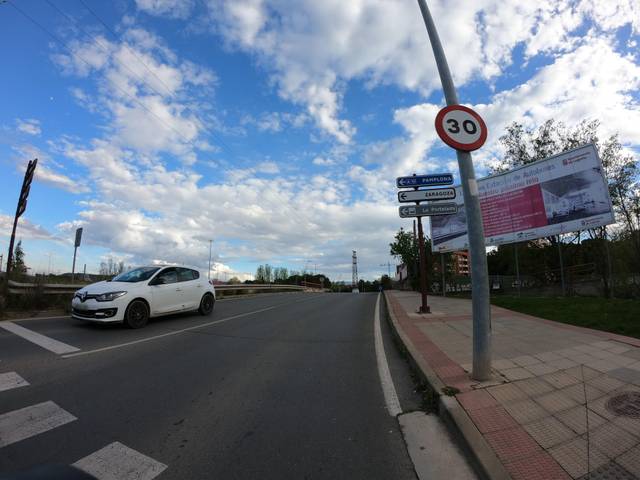
Region: Spain
Coordinates: 42.459, -2.428